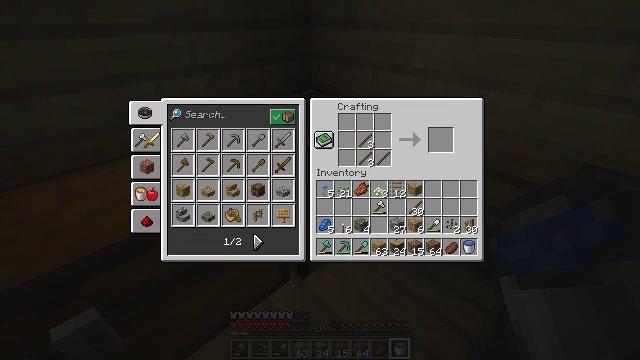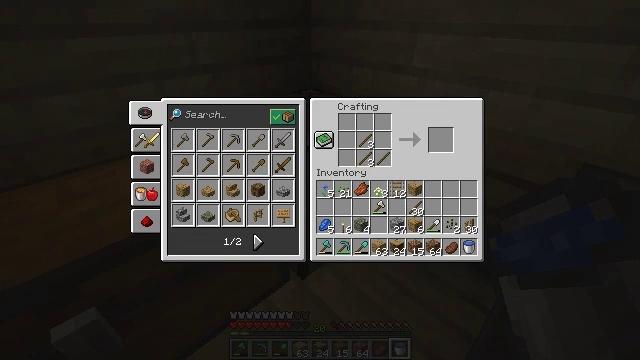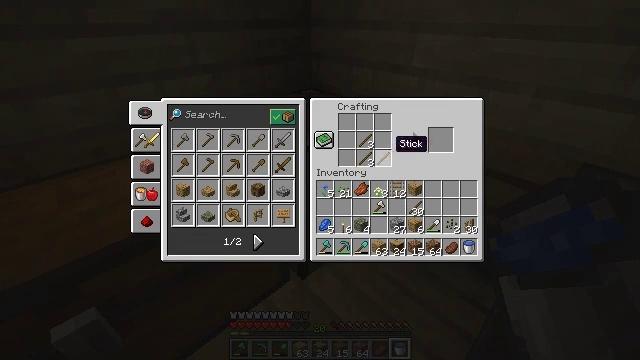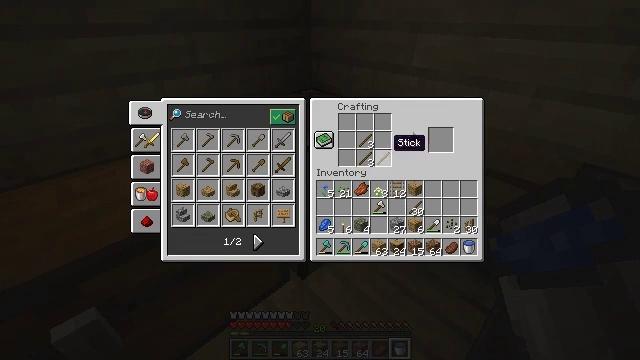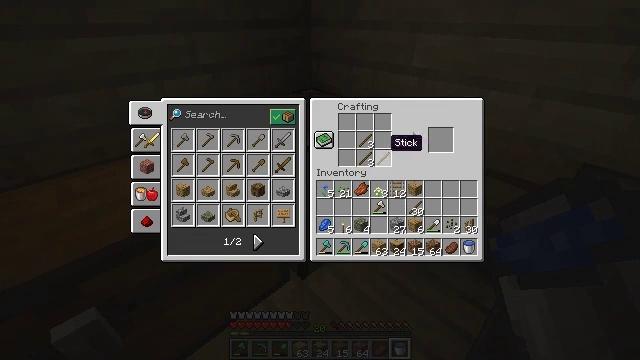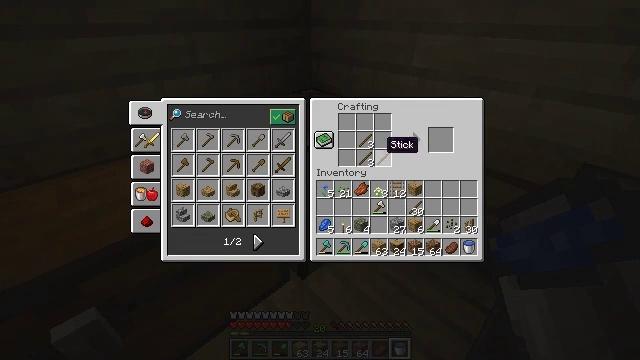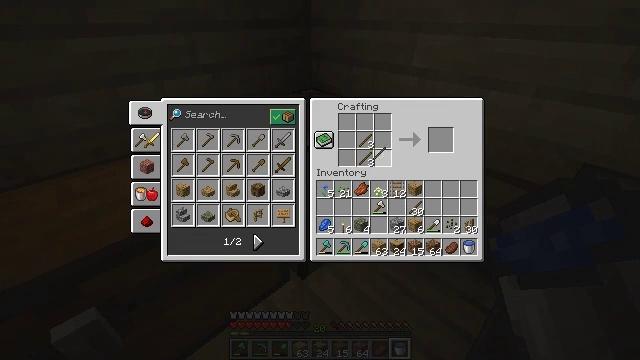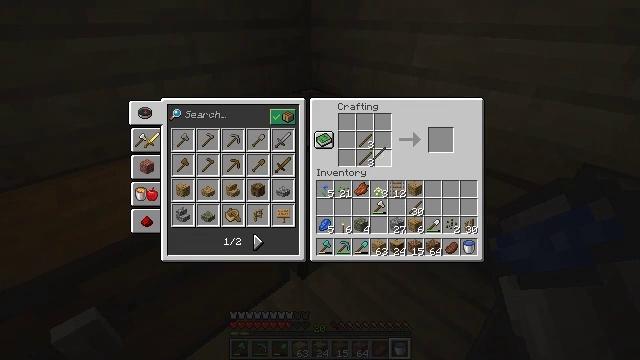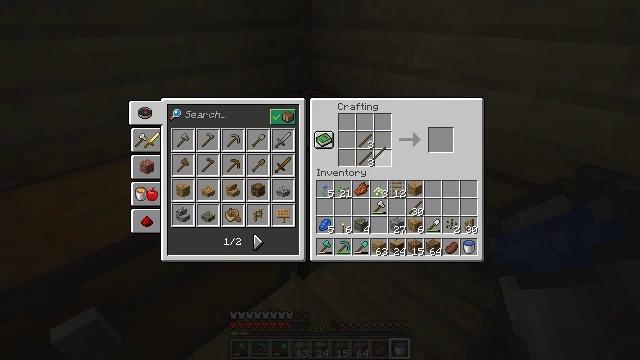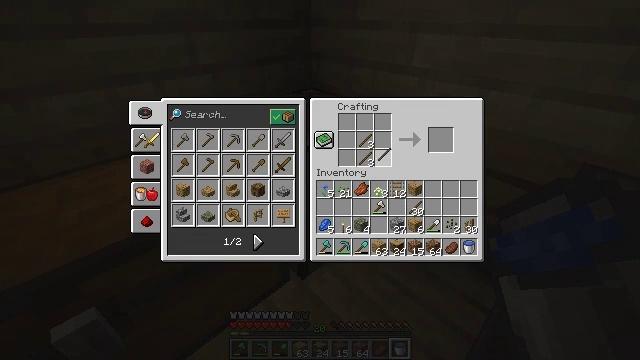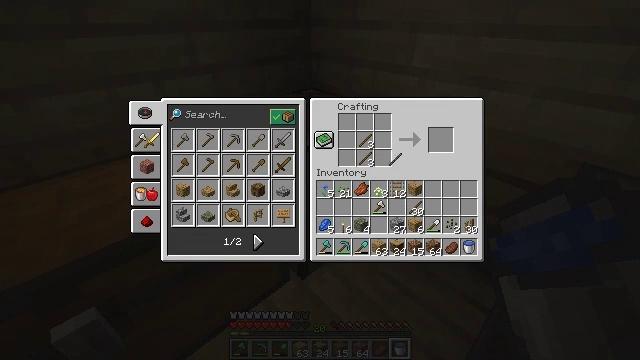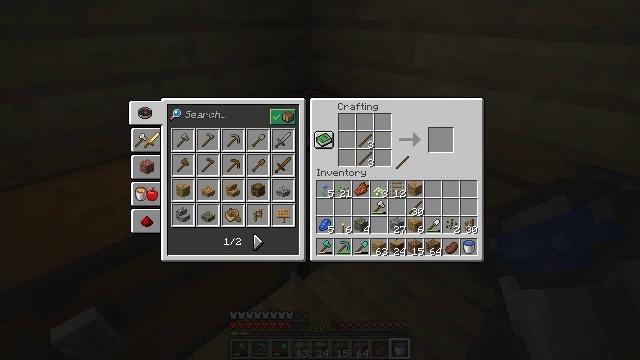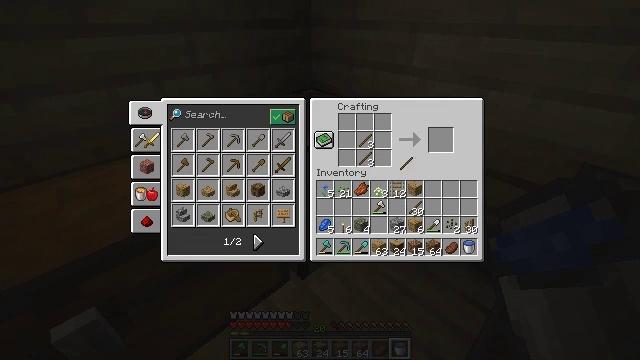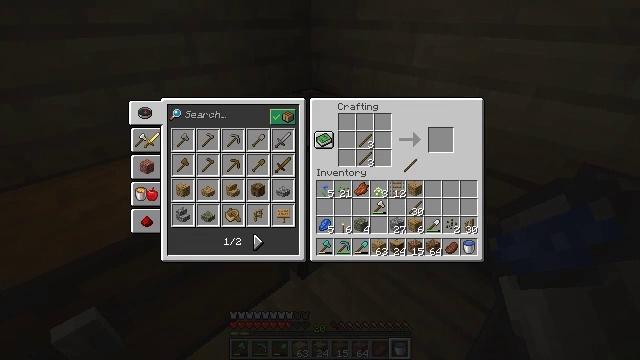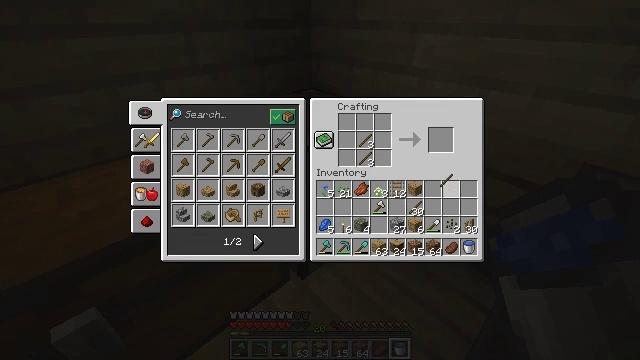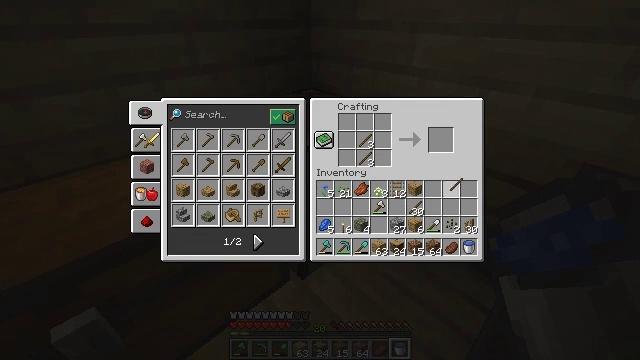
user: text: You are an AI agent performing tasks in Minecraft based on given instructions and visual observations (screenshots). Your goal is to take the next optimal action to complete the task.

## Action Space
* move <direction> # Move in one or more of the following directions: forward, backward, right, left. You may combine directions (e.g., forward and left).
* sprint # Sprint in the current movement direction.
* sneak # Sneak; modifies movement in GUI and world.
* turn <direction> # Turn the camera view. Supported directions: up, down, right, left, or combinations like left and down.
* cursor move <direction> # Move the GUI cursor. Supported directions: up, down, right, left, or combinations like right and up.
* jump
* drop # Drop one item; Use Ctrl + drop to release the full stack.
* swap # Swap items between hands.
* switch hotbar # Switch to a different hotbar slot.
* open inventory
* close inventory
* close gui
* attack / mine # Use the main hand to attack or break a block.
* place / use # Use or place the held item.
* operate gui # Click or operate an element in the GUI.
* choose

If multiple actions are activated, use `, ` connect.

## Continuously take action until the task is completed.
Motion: motion action
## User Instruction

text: Craft a stone hoe by combining cobblestone with sticks.
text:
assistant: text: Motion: no_op
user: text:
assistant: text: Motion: no_op
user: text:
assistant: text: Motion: no_op
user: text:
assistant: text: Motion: no_op
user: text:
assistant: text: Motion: no_op
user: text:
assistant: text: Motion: operate gui
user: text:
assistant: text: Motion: operate gui
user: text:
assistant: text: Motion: operate gui
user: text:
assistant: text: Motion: no_op
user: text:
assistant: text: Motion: cursor move right
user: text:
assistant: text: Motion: cursor move right
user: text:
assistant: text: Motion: no_op
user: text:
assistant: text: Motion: no_op
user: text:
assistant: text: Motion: cursor move right and down
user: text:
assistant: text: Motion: cursor move right
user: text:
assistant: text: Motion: no_op
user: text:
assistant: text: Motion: no_op
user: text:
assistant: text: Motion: no_op
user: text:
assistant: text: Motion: no_op
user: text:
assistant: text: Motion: no_op
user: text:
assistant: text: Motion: no_op
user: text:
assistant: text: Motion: no_op
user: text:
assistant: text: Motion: no_op
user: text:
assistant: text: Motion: operate gui
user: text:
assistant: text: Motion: operate gui
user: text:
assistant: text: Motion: operate gui
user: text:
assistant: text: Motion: no_op
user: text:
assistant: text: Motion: no_op
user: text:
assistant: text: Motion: no_op
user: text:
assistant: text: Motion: no_op